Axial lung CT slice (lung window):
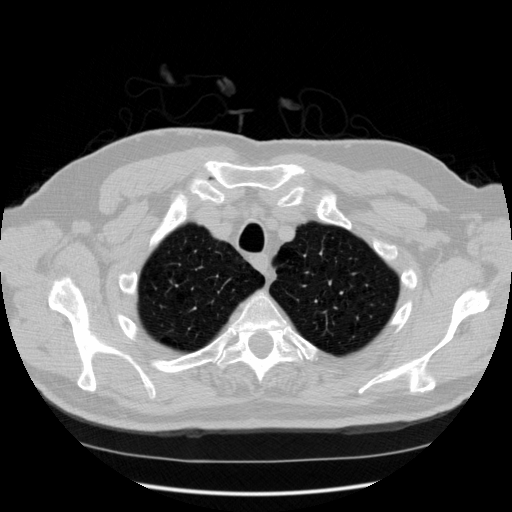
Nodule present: no